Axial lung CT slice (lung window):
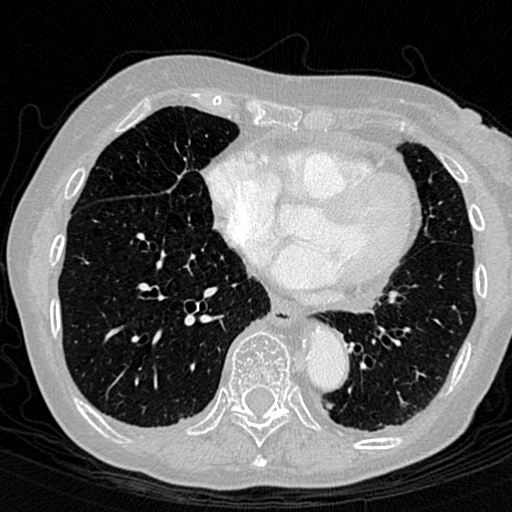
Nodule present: no